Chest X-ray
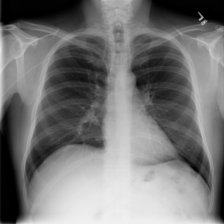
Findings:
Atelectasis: negative
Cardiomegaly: negative
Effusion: negative
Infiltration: negative
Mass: negative
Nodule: negative
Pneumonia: negative
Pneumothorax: negative
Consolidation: negative
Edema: negative
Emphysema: negative
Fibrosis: negative
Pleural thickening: negative
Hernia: negative